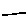
Label: line